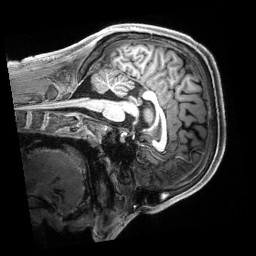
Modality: T1w
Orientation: sagittal
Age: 20
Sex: male
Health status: healthy
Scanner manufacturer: siemens
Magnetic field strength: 3 T
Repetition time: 2.5 s
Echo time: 0.00222 s